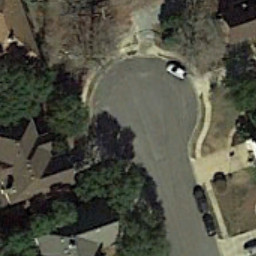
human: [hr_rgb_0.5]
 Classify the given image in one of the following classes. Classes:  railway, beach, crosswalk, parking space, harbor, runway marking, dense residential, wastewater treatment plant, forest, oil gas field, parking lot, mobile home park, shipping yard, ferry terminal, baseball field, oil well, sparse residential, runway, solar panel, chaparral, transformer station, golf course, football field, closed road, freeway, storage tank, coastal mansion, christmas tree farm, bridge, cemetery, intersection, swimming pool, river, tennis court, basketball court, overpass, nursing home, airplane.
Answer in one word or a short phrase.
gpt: closed road